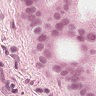
Metastatic tissue present: yes